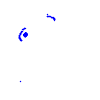
Particle: electron